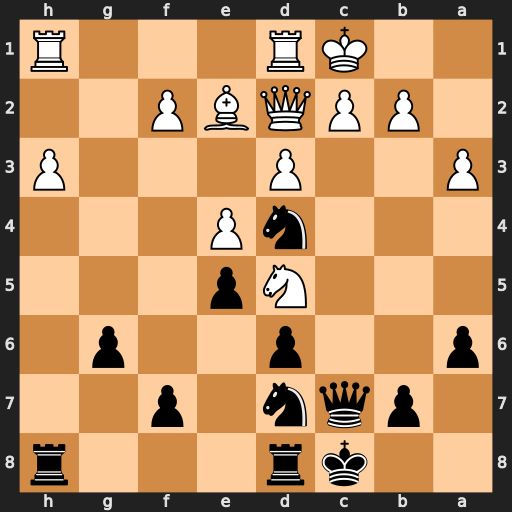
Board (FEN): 2kr3r/1pqn1p2/p2p2p1/3Np3/3nP3/P2P3P/1PPQBP2/2KR3R
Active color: b
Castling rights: -
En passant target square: -
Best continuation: Nb3+ Kb1 Nxd2+